Field crop: maize
Growth stage: 1
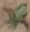
Species: datura